Interaction volume radius: 5 \u00c5
Interaction volume height: 15 \u00c5
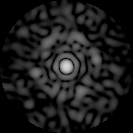
Disorder parameter: 0.8749